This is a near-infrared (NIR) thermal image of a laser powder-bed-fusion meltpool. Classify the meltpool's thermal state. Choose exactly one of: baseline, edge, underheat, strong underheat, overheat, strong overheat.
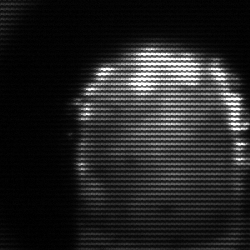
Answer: baseline